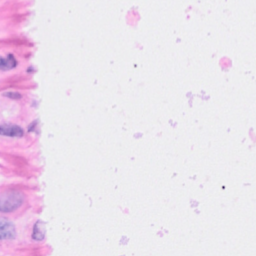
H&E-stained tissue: Breast